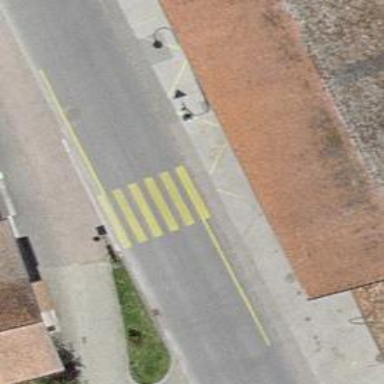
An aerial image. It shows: Marked road crossing.